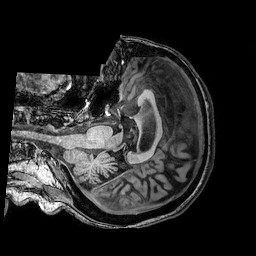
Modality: T1w
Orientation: axial
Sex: female
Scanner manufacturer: philips
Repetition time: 0.008135 s
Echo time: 0.00373 s